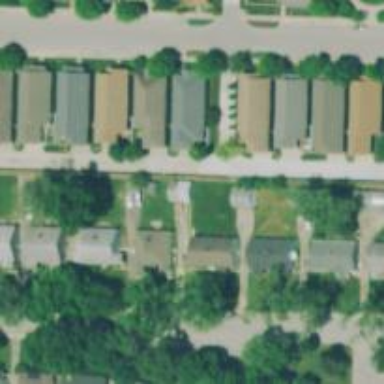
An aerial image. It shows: Alley classified as service road.